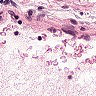
Metastatic tissue present: no